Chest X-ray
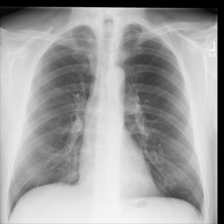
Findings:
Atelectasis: negative
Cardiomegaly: negative
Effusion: negative
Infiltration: negative
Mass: negative
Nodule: negative
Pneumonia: negative
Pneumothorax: negative
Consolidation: negative
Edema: negative
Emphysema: negative
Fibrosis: negative
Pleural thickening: negative
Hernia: negative